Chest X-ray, PA view. Patient: 61 years old, sex F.
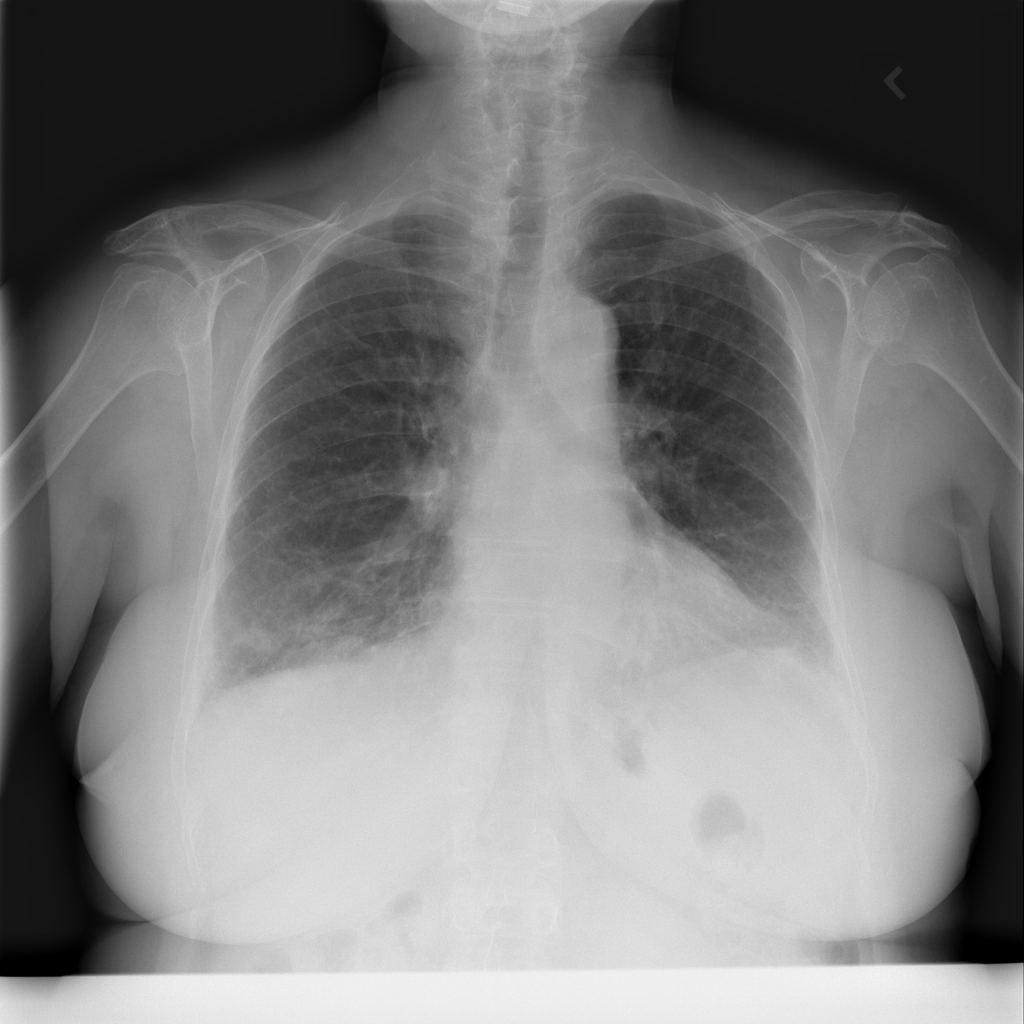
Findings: No Finding